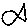
Label: fish